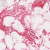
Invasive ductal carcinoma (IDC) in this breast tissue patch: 0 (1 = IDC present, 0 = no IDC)